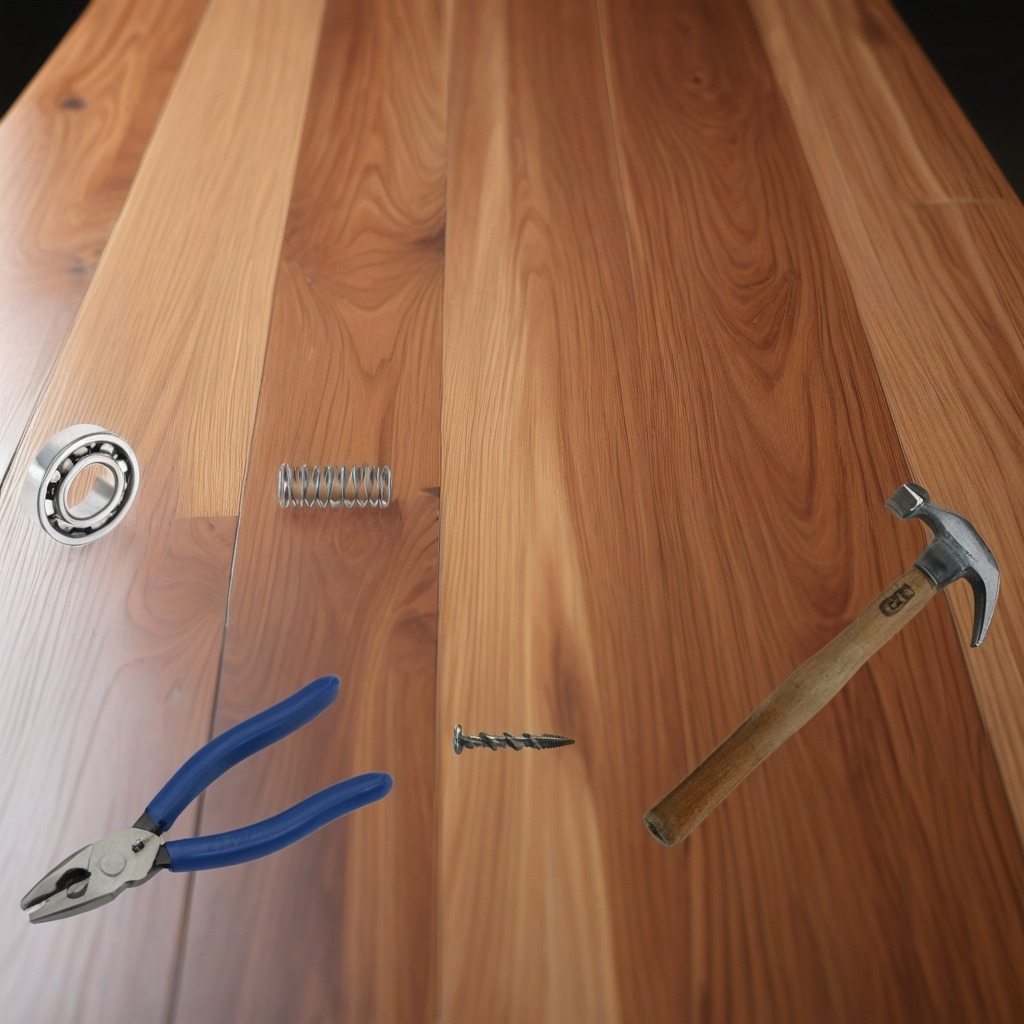
A ball bearing, a hammer, a machine screw, pliers, and a coiled metal spring are lying on the wooden table.